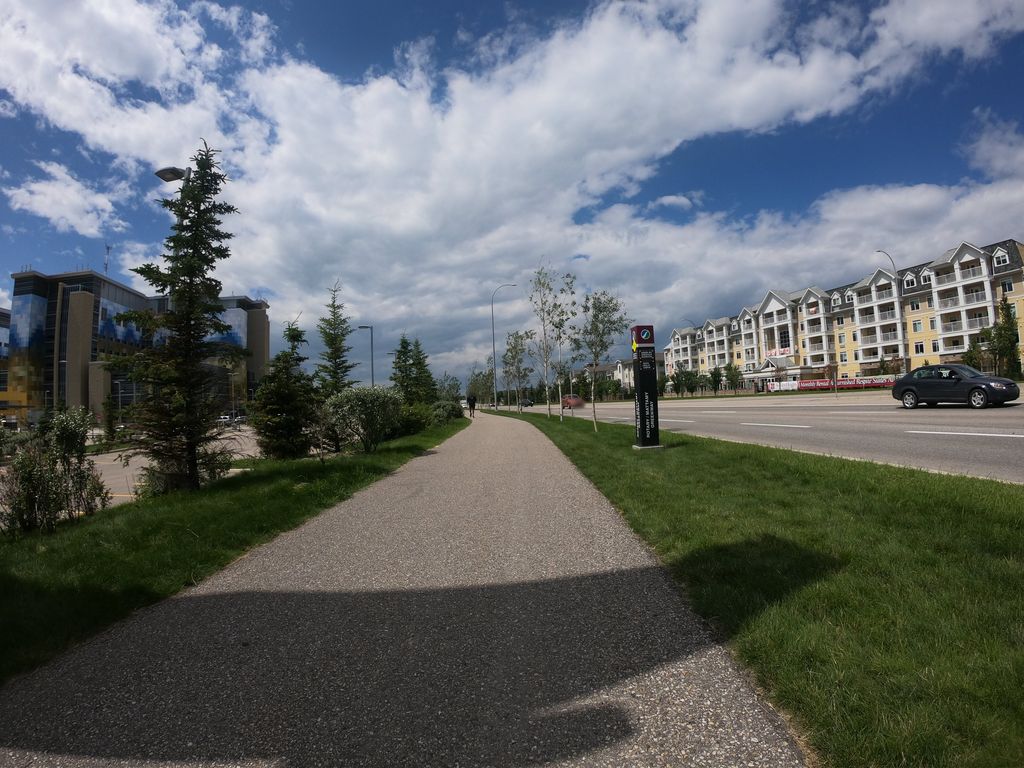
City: calgary